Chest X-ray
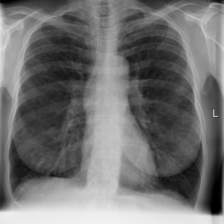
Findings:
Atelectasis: negative
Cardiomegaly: negative
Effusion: negative
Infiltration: negative
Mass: negative
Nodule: negative
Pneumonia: negative
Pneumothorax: negative
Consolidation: negative
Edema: negative
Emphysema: negative
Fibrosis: positive
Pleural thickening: negative
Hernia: negative